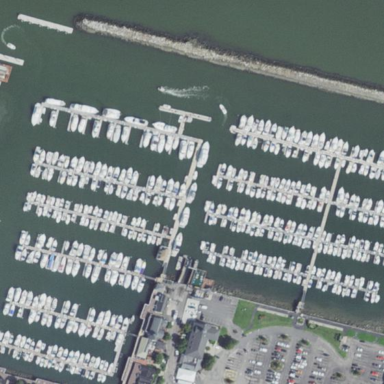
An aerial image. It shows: Marina on leisure land.